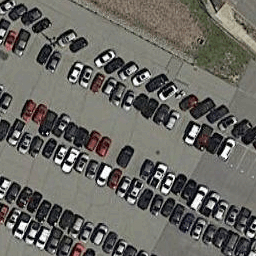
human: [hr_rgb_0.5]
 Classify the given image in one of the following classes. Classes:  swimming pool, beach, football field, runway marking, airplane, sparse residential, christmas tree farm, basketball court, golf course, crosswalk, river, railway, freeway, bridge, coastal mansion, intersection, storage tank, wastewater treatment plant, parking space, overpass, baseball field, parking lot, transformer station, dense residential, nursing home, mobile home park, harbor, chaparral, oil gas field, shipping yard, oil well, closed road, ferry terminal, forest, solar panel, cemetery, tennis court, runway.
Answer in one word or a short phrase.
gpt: parking lot